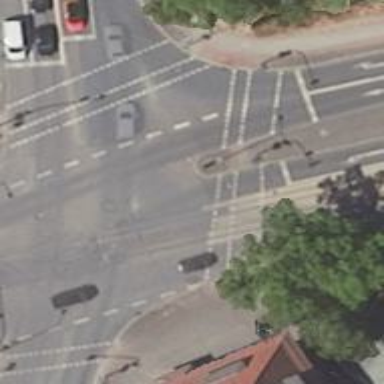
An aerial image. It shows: Road crossing with traffic signals.